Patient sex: M
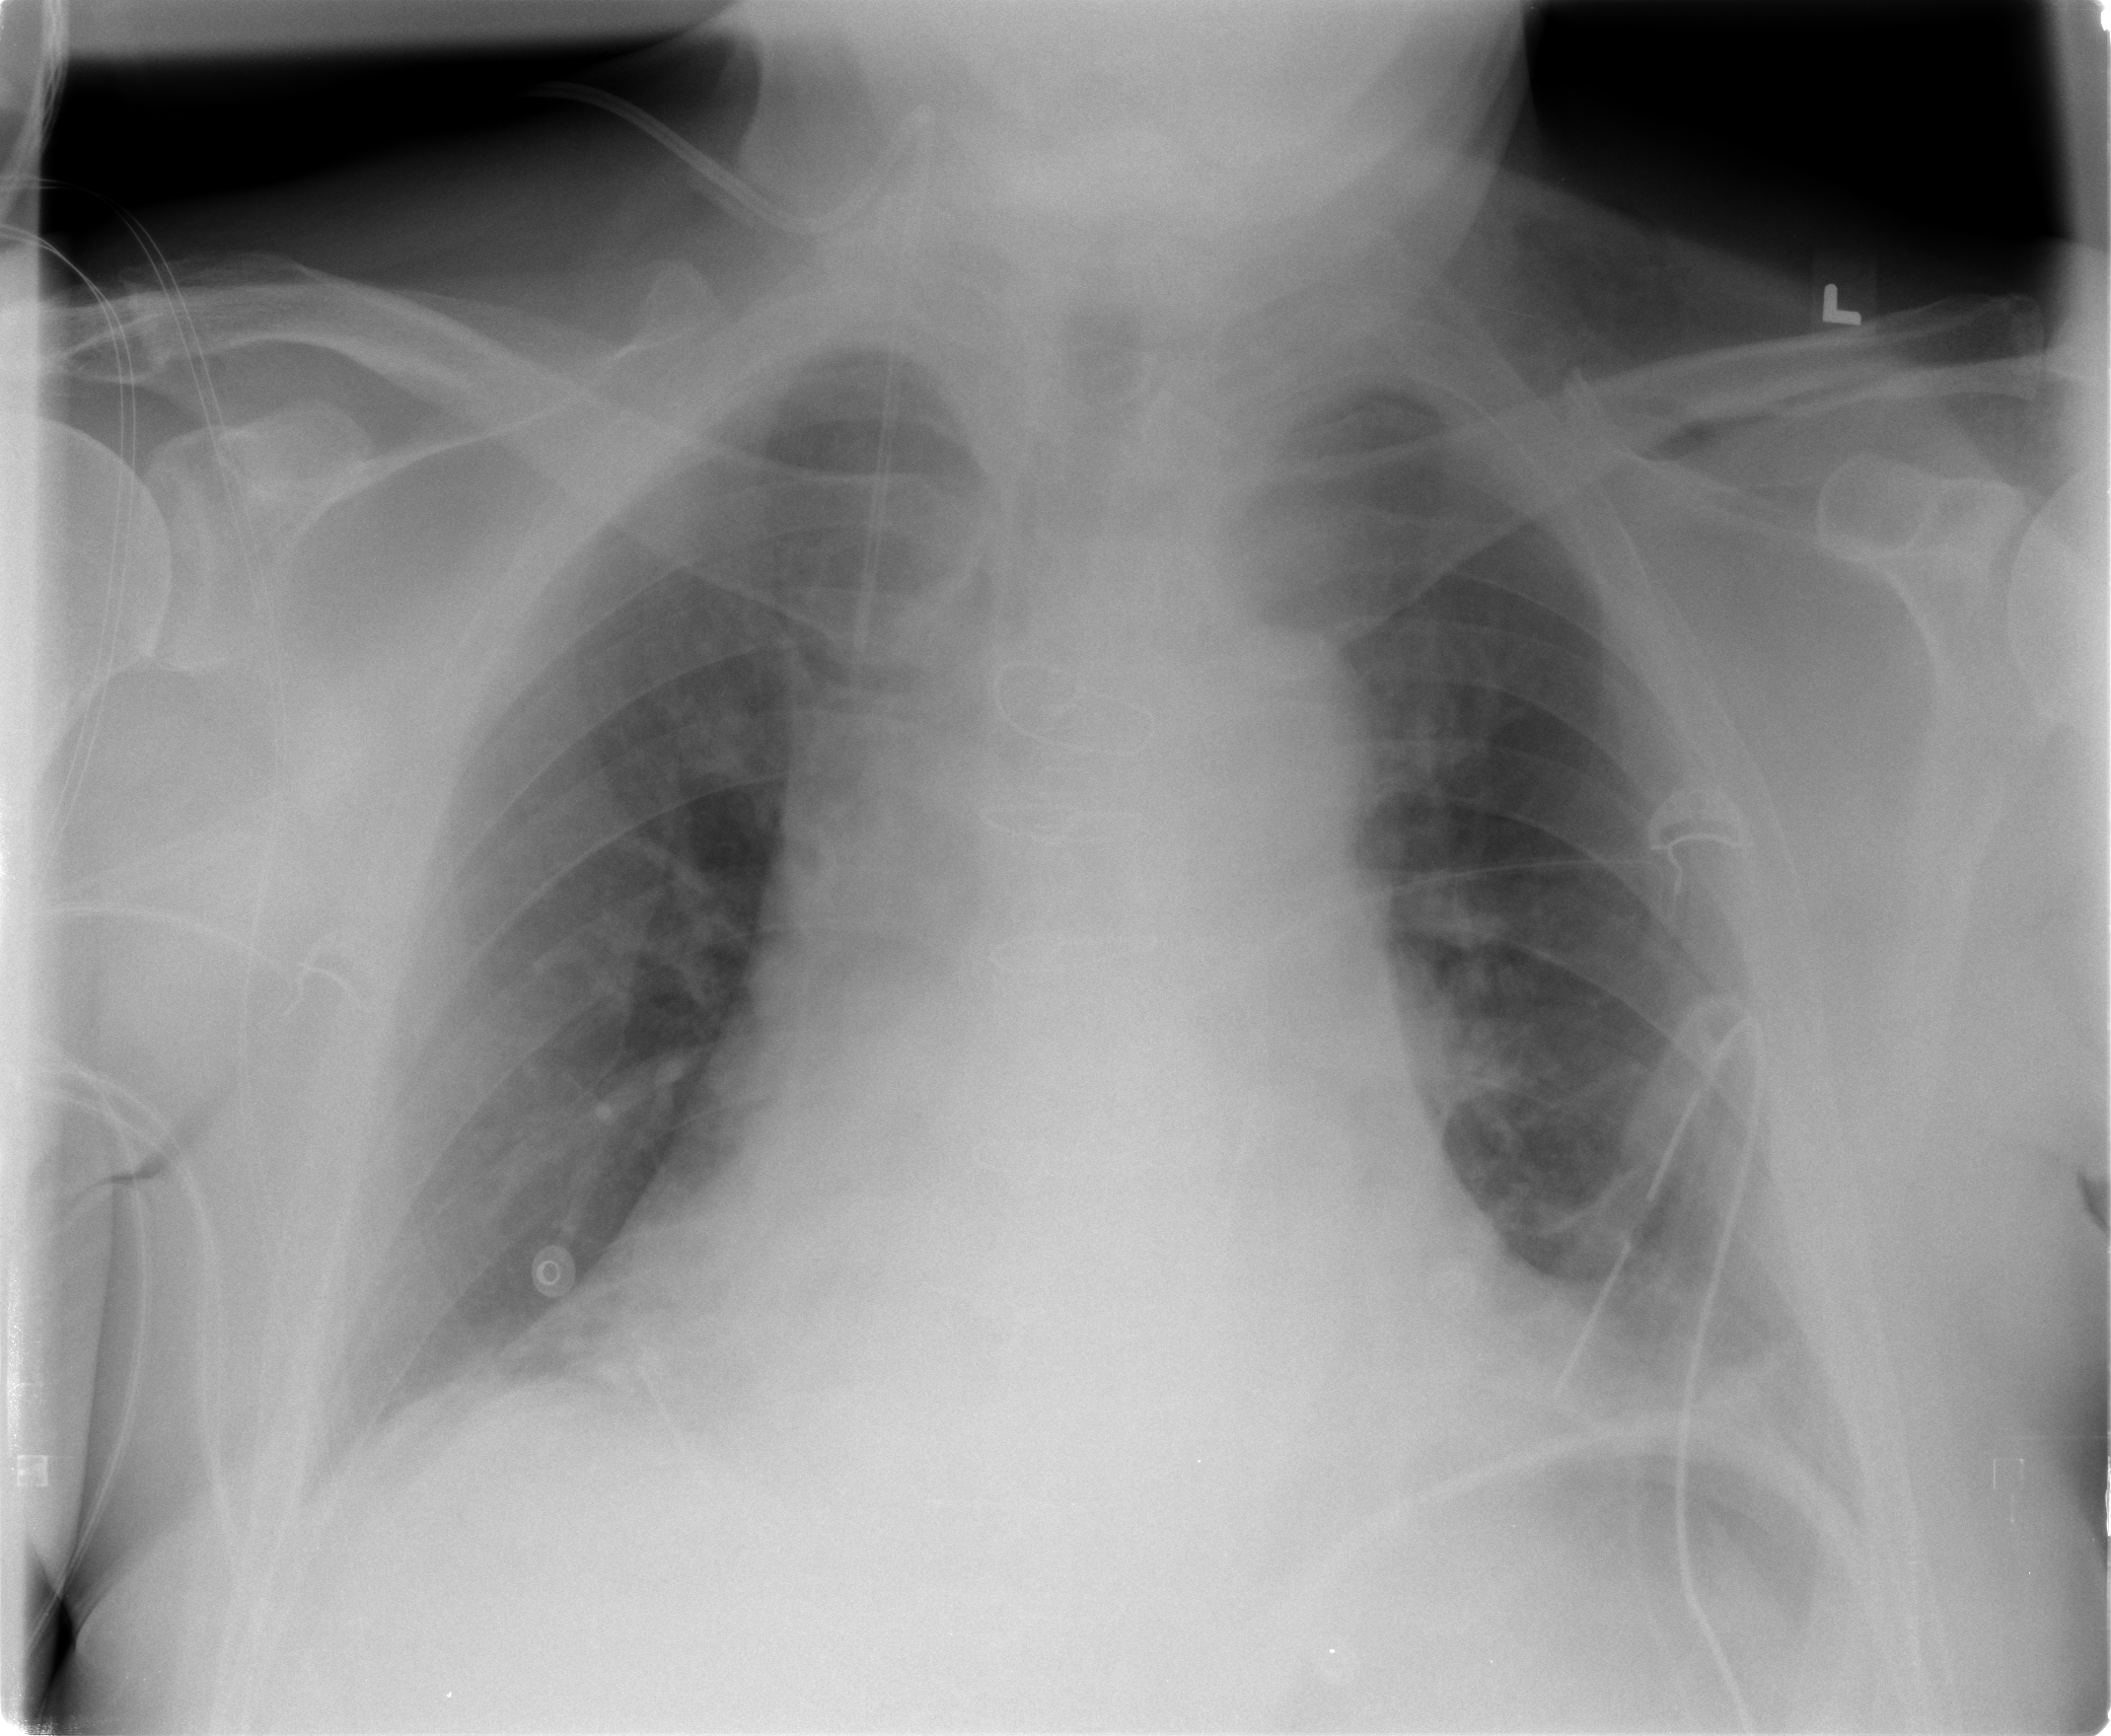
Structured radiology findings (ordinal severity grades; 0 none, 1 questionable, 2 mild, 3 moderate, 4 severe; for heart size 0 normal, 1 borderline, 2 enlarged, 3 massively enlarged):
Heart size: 1
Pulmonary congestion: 0
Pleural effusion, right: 1
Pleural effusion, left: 1
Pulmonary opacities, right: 0
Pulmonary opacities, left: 0
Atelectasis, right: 0
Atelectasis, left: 2